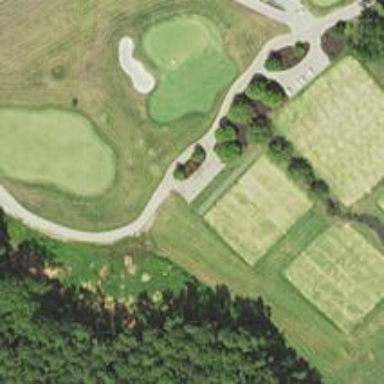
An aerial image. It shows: Path for both road and golf.